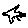
Label: bird